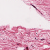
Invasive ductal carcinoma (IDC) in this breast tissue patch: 0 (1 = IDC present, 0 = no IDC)